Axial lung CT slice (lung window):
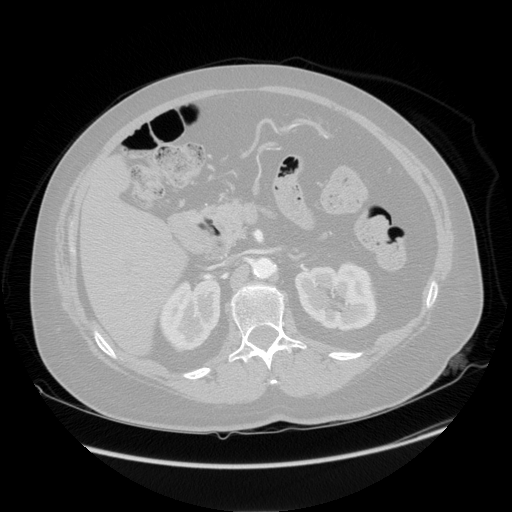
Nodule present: no